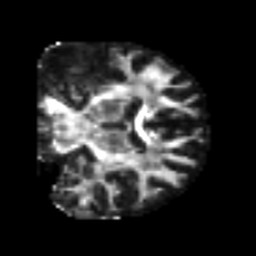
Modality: FA
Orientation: coronal
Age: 49
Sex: female
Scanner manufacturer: siemens
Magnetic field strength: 3 T
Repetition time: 4.987 s
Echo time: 0.0792 s